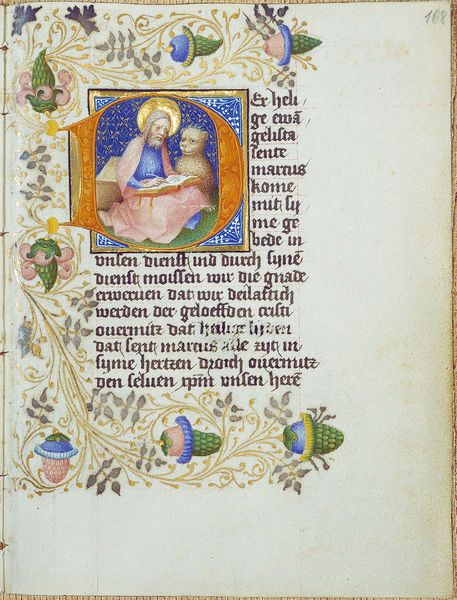
Titel: Lochner-Gebetsbuch
Künstler: Stefan Lochner
Institution: Darmstadt, Universitäts- und Landesbibliothek
Schlagwörter: blau, symbol, tier, ornament, gold, ranken, schrift, deutsch, initiale, buchseite, pergament, löwe, bär, handschrift, markus, buchmalerei, evangelist, evangelium, eicheln, d, ornamentgrund